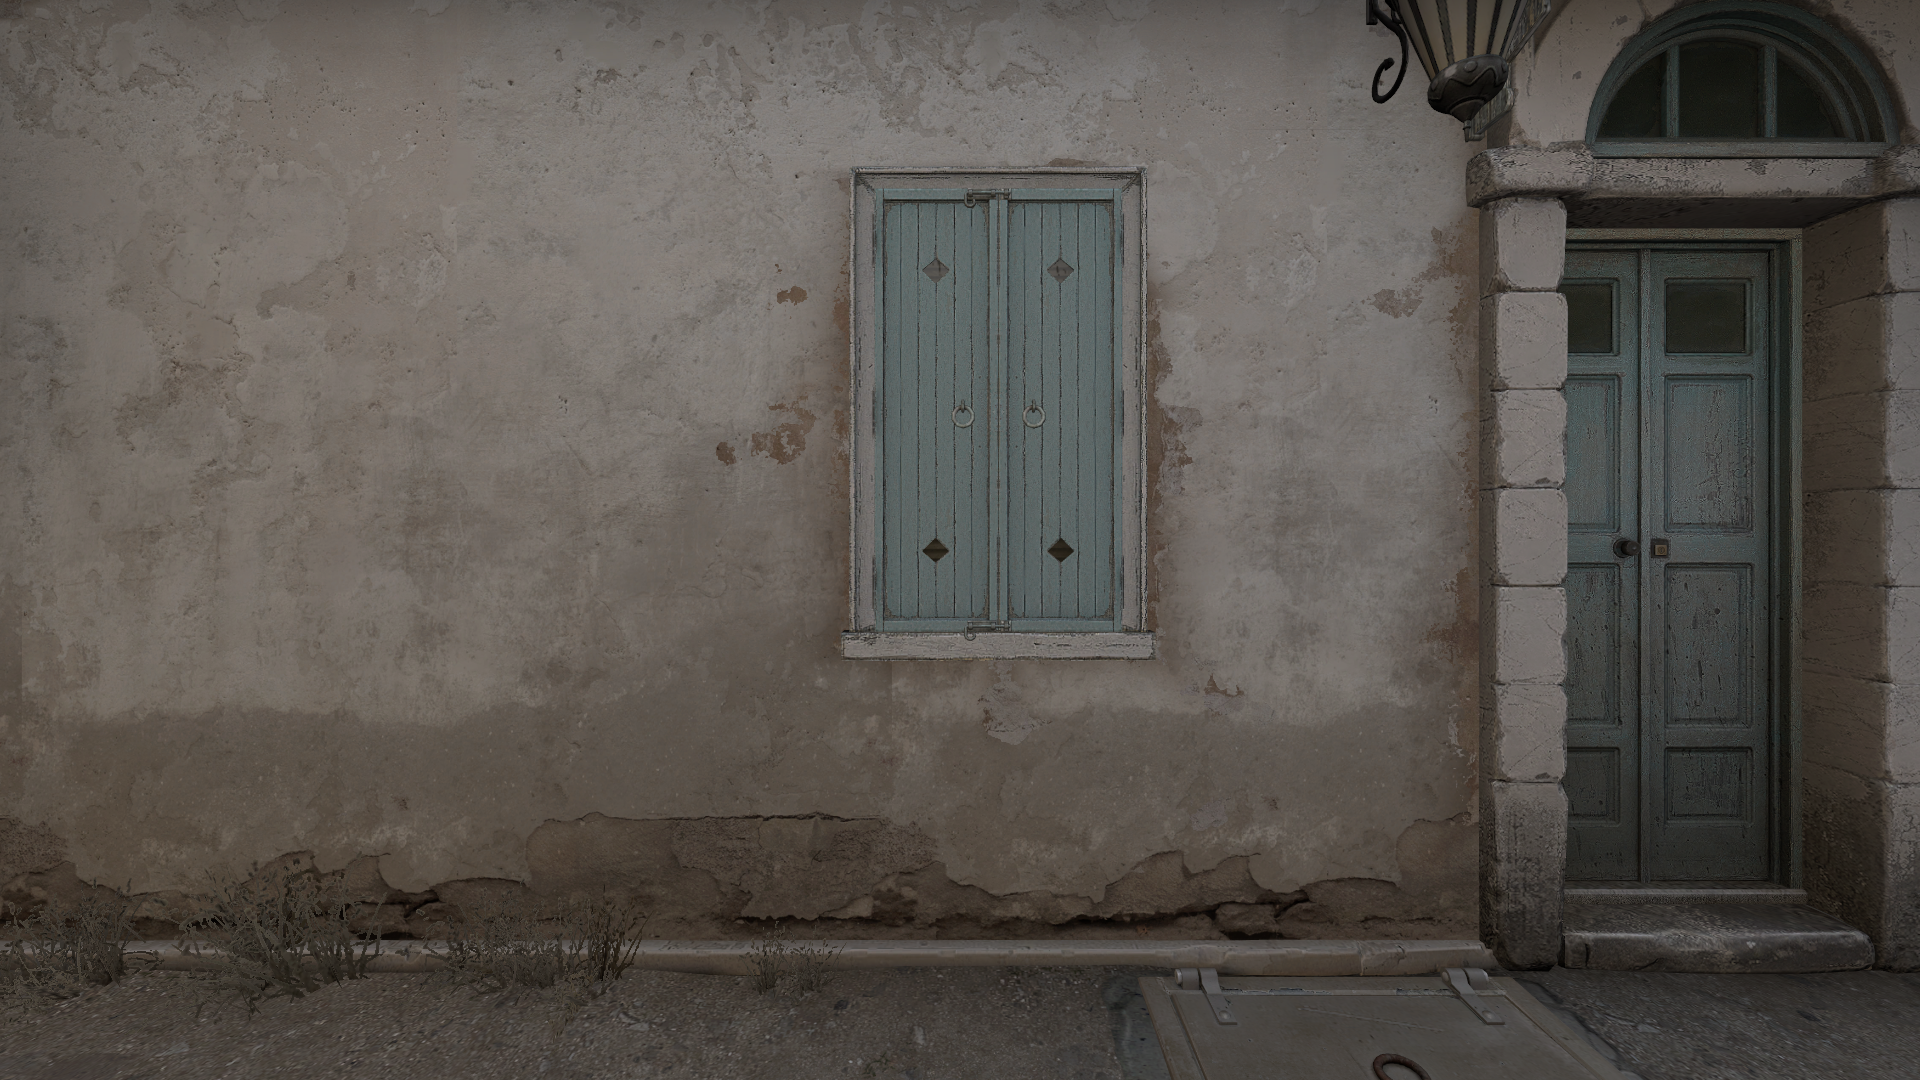
Map: de_dust2